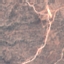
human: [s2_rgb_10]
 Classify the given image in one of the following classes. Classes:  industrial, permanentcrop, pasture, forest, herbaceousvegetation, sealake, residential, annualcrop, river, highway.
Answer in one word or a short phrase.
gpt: HerbaceousVegetation